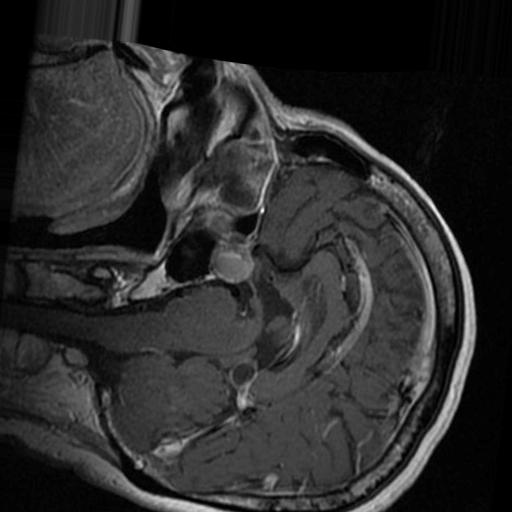
Label: brain_tumor